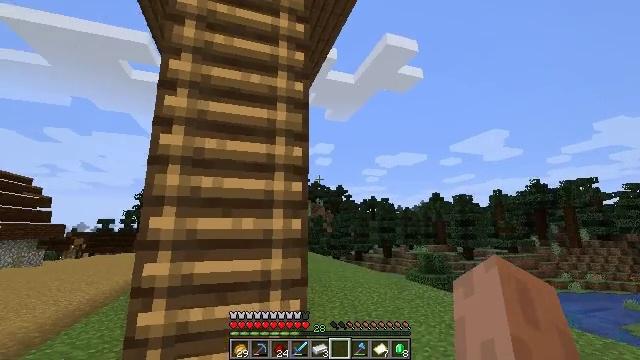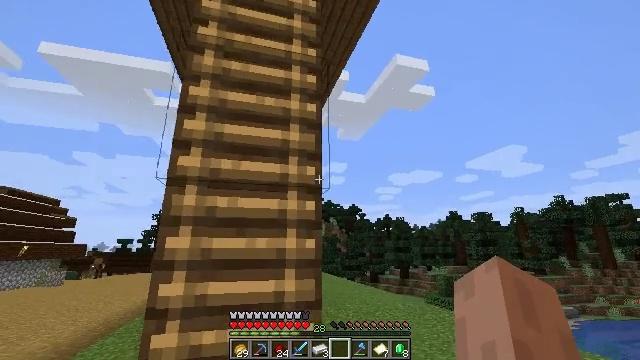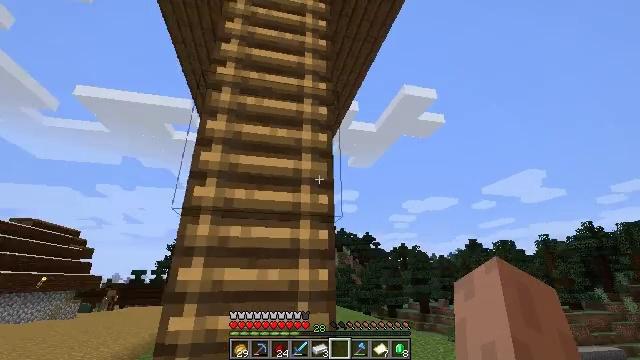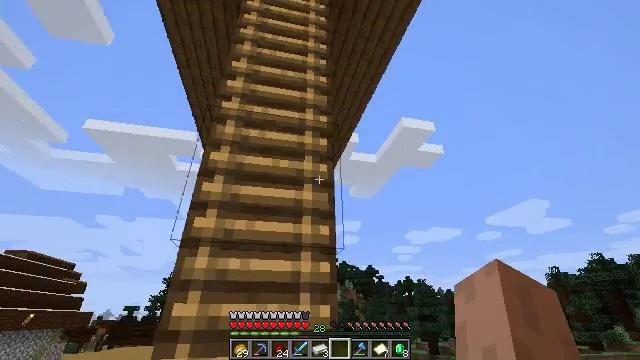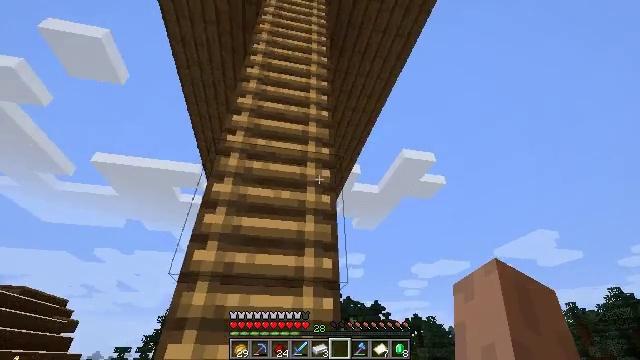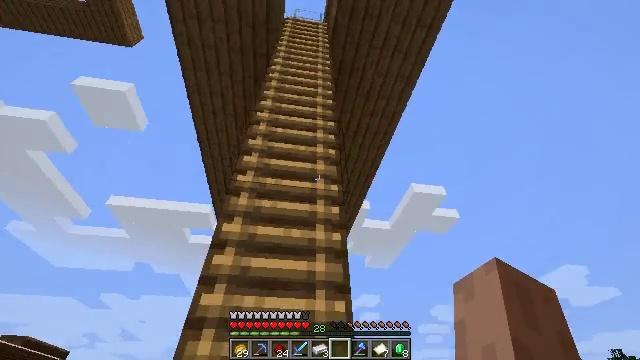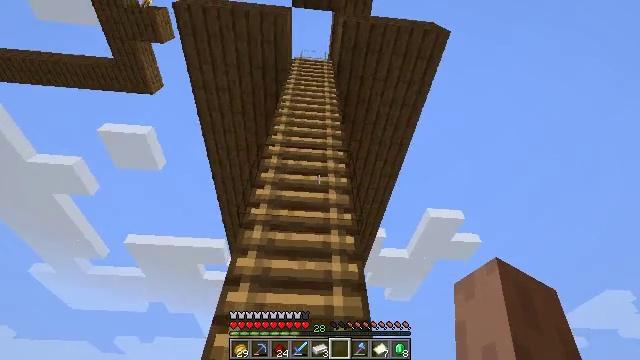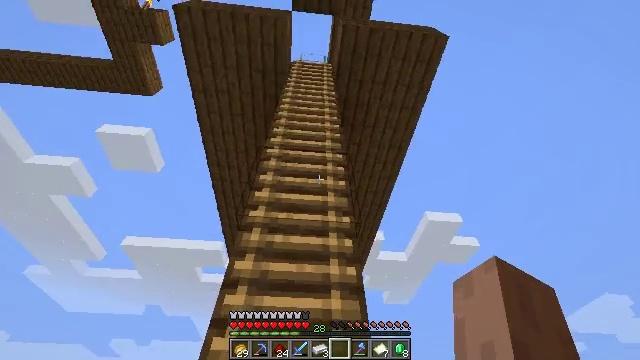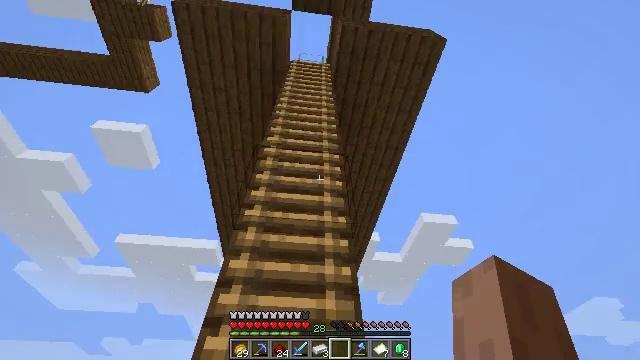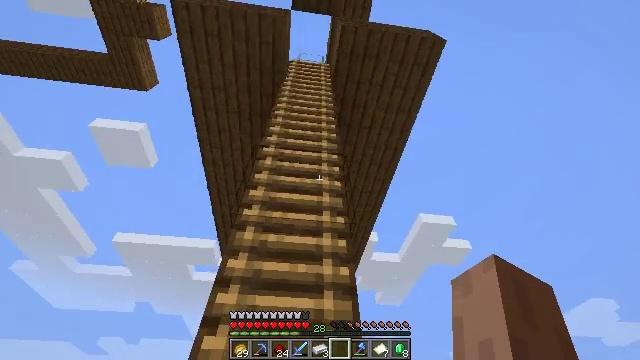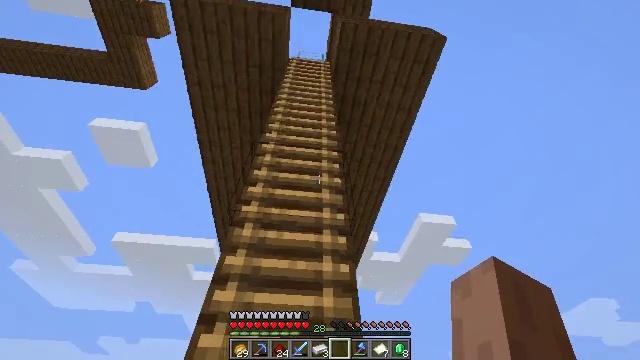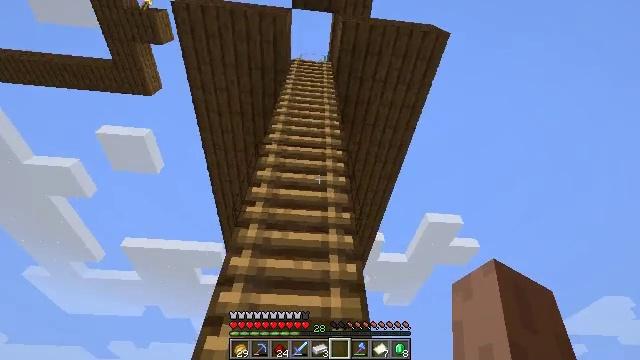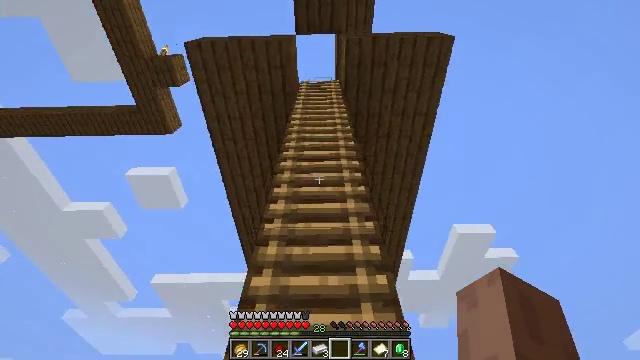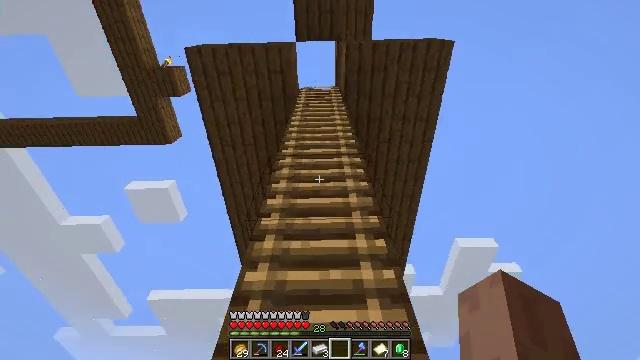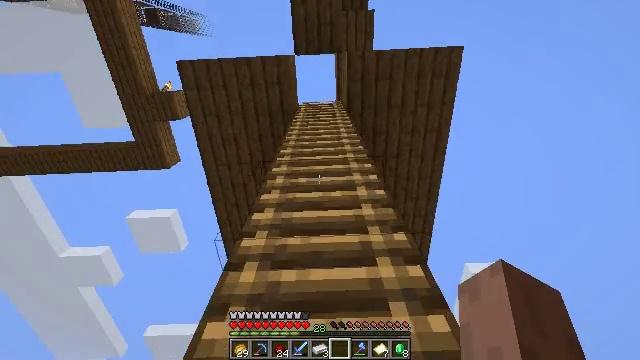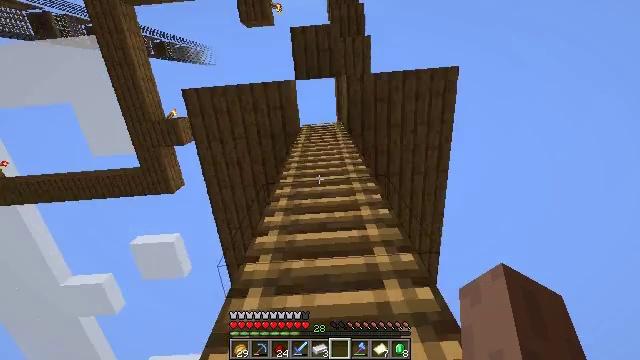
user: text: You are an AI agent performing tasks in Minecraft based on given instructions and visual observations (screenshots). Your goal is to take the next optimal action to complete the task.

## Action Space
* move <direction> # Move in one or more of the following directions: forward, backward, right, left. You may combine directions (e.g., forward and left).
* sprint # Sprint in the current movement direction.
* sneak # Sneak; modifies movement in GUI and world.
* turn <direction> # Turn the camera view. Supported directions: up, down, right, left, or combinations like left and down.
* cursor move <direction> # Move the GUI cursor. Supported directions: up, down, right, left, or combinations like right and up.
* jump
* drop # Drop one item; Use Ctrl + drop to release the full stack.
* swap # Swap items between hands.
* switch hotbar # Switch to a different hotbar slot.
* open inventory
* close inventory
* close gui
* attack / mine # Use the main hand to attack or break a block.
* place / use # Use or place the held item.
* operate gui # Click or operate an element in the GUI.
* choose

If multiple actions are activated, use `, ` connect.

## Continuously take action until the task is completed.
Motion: motion action
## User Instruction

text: Use materials in the crafting table to make an item frame.
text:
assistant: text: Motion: turn left and up
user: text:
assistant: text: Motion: turn left and up
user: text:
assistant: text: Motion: turn up
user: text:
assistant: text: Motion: turn up
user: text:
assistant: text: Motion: turn left and up
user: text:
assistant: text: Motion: turn left and up
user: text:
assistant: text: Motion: no_op
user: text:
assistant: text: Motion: turn right
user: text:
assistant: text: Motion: no_op
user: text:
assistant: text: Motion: move forward
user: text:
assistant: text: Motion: move forward, turn left
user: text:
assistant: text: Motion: move forward, turn left and up
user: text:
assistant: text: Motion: move forward, turn up
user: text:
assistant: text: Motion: move forward, turn left and up, jump
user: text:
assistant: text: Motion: move forward, turn left and up, jump
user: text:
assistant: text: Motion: move forward, turn left and up, jump
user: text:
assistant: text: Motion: move forward, turn up, jump
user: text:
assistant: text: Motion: move forward, turn up, jump
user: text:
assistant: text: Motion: move forward, turn right, jump
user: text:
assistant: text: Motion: move forward, turn right, jump
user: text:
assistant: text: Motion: move forward, jump
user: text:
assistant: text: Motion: move forward, sprint, jump
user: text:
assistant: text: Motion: move forward, sprint, jump
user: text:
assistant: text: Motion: move forward, sprint, jump
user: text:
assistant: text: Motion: move forward, jump
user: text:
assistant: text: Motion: move forward, jump
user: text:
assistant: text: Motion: move forward, jump
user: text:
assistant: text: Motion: move forward, sprint, jump
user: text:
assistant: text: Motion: move forward, sprint, jump
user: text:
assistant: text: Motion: move forward, sprint, jump